【题型】选择题　【知识点】解析几何　【难度】medium
已知椭圆 $C_1: \frac{x^2}{36} + \frac{y^2}{n^2} = 1 \ (0 < n < 6)$ 与双曲线 $C_2: \frac{x^2}{a^2} - \frac{y^2}{16-a^2} = 1 \ (0 < a < 4)$ 共焦点 $F_1, \ F_2$，过 $F_1$ 引直线 $l$ 与双曲线左、右两支分别交于点 $M, \ N$，过 $O$ 作 $OA \perp l$，垂足为 $A$，且 $|OA|=a$（$O$ 为坐标原点），若 $\tan \angle F_1NF_2 = \frac{4}{3}$，则 $C_1$ 与 $C_2$ 的离心率之和为（ ）

\vspace{0.5cm}

\noindent \textbf{A.} $\frac{4+3\sqrt{5}}{6}$ \hfill \textbf{B.} $\frac{4+3\sqrt{13}}{6}$ \hfill \textbf{C.} $\frac{4+3\sqrt{5}}{3}$ \hfill \textbf{D.} $\frac{4+3\sqrt{13}}{3}$
【解答】

\noindent \textbf{【答案】} B

\vspace{0.2cm}
\noindent \textbf{【分析】} 由双曲线方程可得焦点坐标，故可得椭圆离心率，点$F_2$作$F_2P\perp NF_1$于点$P$，结合题目所给条件，可由$a$、$b$表示出$|NF_1|$、$|NF_2|$，结合双曲线定义即可得双曲线离心率.

\vspace{0.2cm}
\noindent \textbf{【解析】} 由$\dfrac{x^2}{a^2}-\dfrac{y^2}{16-a^2}=1$可得$c^2=a^2+16-a^2=16$，

故焦点坐标为$F_1(-4,0)$、$F_2(4,0)$，

则椭圆的离心率为$\dfrac{4}{\sqrt{36}}=\dfrac{2}{3}$，

由$|OA|=a$，$|OF_1|=c$，则$|AF_1|=\sqrt{c^2-a^2}=b$，

过点$F_2$作$F_2P\perp NF_1$于点$P$，由$O$为$F_1F_2$中点，

故$|AF_1|=|AP|=b$，$|PF_2|=|OA|=2a$，

由$\tan\angle F_1NF_2=\dfrac{4}{3}$，故$|NP|=\dfrac{3}{4}|PF_2|=\dfrac{3}{2}a$，

则$|NF_2|=\sqrt{\left(\dfrac{3}{2}a\right)^2+(2a)^2}=\dfrac{5}{2}a$，$|NF_1|=b+b+\dfrac{3}{2}a=2b+\dfrac{3}{2}a$，

由双曲线定义可知，$|NF_1|-|NF_2|=2b+\dfrac{3}{2}a-\dfrac{5}{2}a=2a$，

故$\dfrac{b}{a}=\dfrac{3}{2}$，则离心率为$\dfrac{c}{a}=\sqrt{\dfrac{a^2+b^2}{a^2}}=\sqrt{1+\left(\dfrac{b}{a}\right)^2}=\sqrt{1+\dfrac{9}{4}}=\dfrac{\sqrt{13}}{2}$，

故$C_1$与$C_2$的离心率之和为$\dfrac{2}{3}+\dfrac{\sqrt{13}}{2}=\dfrac{4+3\sqrt{13}}{6}$.

故选：B.

\vspace{0.2cm}
\noindent \textbf{【点睛】} 关键点睛：本题关键点在作出$F_2P\perp NF_1$，方可将题目所给条件结合起来，得出$|NF_1|$、$|NF_2|$，结合双曲线定义求出双曲线离心率.

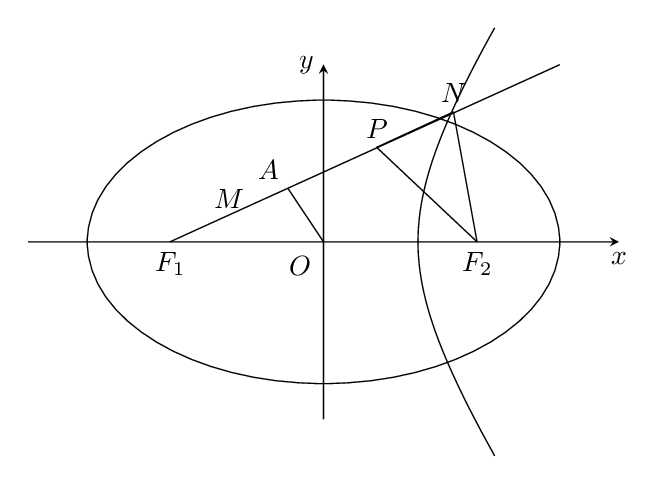